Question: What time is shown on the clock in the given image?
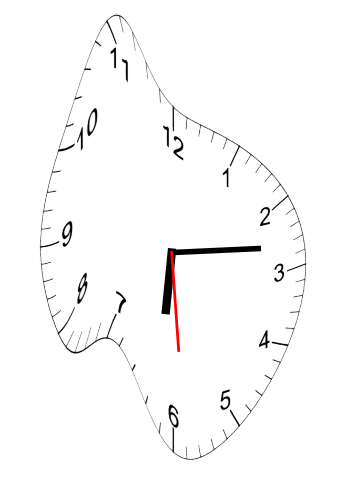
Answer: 06:13:29